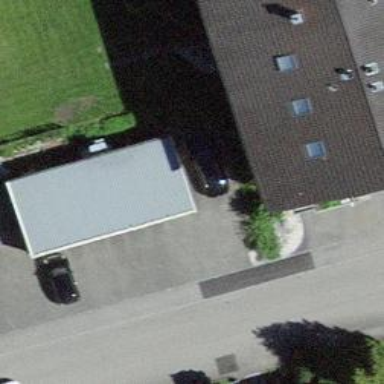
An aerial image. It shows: Garage.